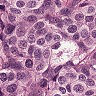
Metastatic tissue present: yes